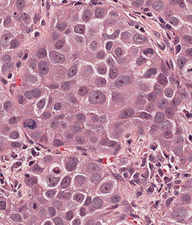
Tumor epithelial tissue: yes
Tumor-associated stroma tissue: yes
Normal tissue: no